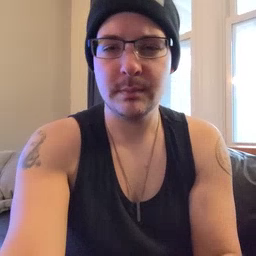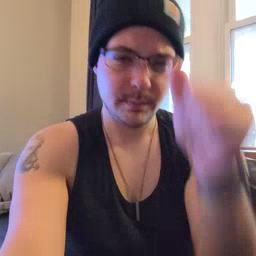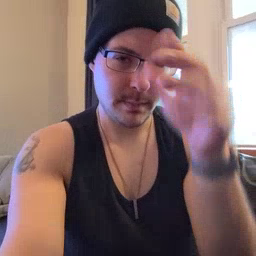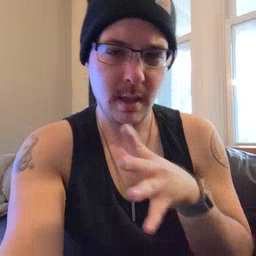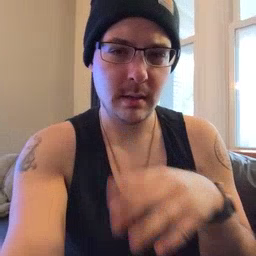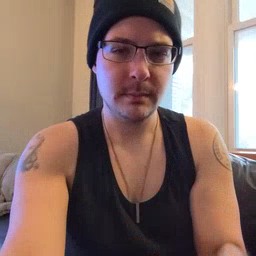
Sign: man